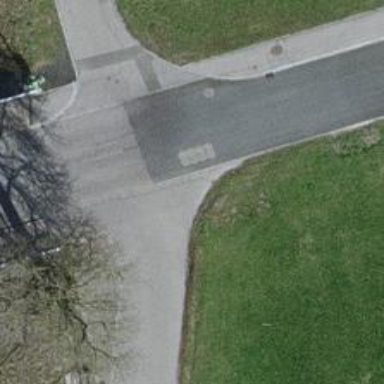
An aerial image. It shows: Residential road with asphalt surface. Sidewalk is present on the left side.